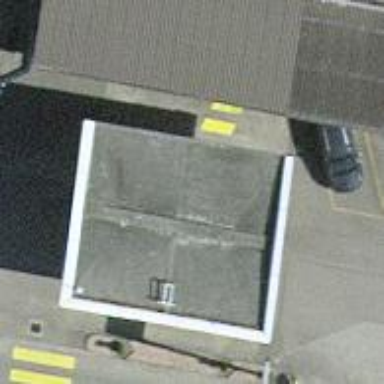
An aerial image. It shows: Fuel station.